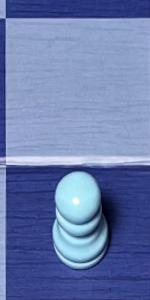
Label: Pawn_White